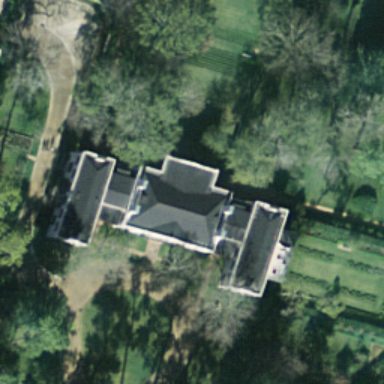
A villa is surrounded by lots of trees and lawn in the sparse residential area .